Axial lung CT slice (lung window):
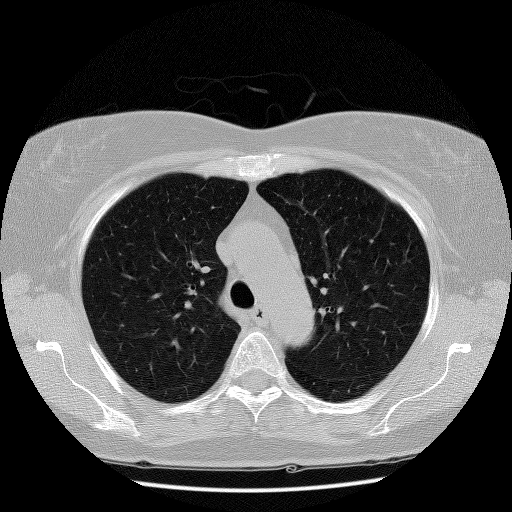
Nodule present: no